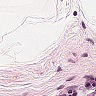
Metastatic tissue present: no